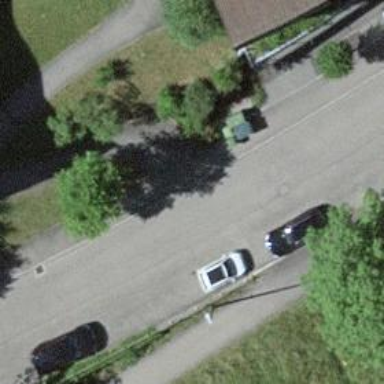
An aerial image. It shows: Unmarked crossing on footway.